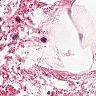
Metastatic tissue present: no